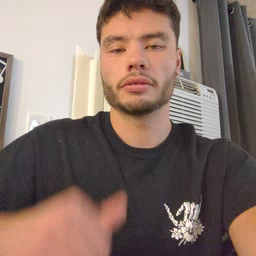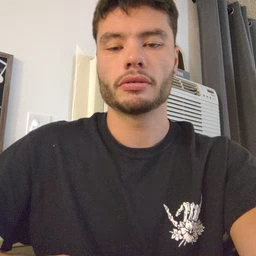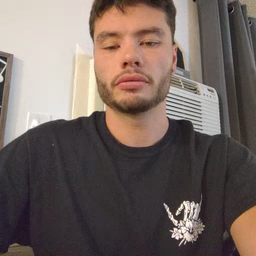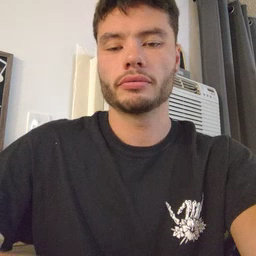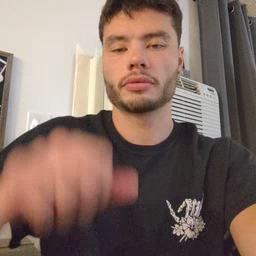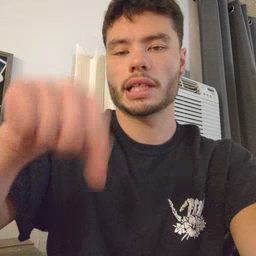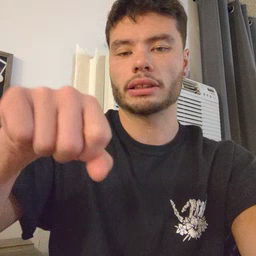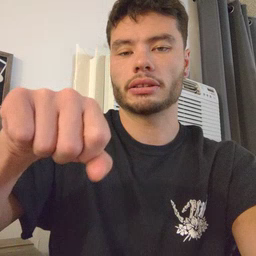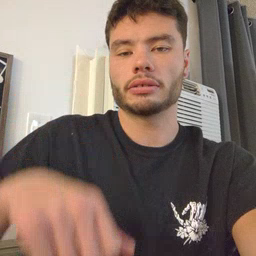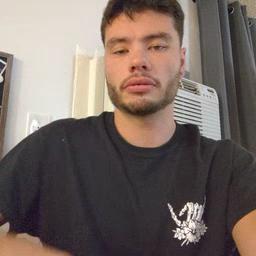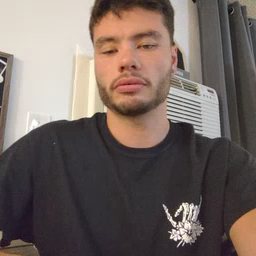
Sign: yes